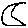
Label: moon